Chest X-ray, PA view. Patient: 29 years old, sex M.
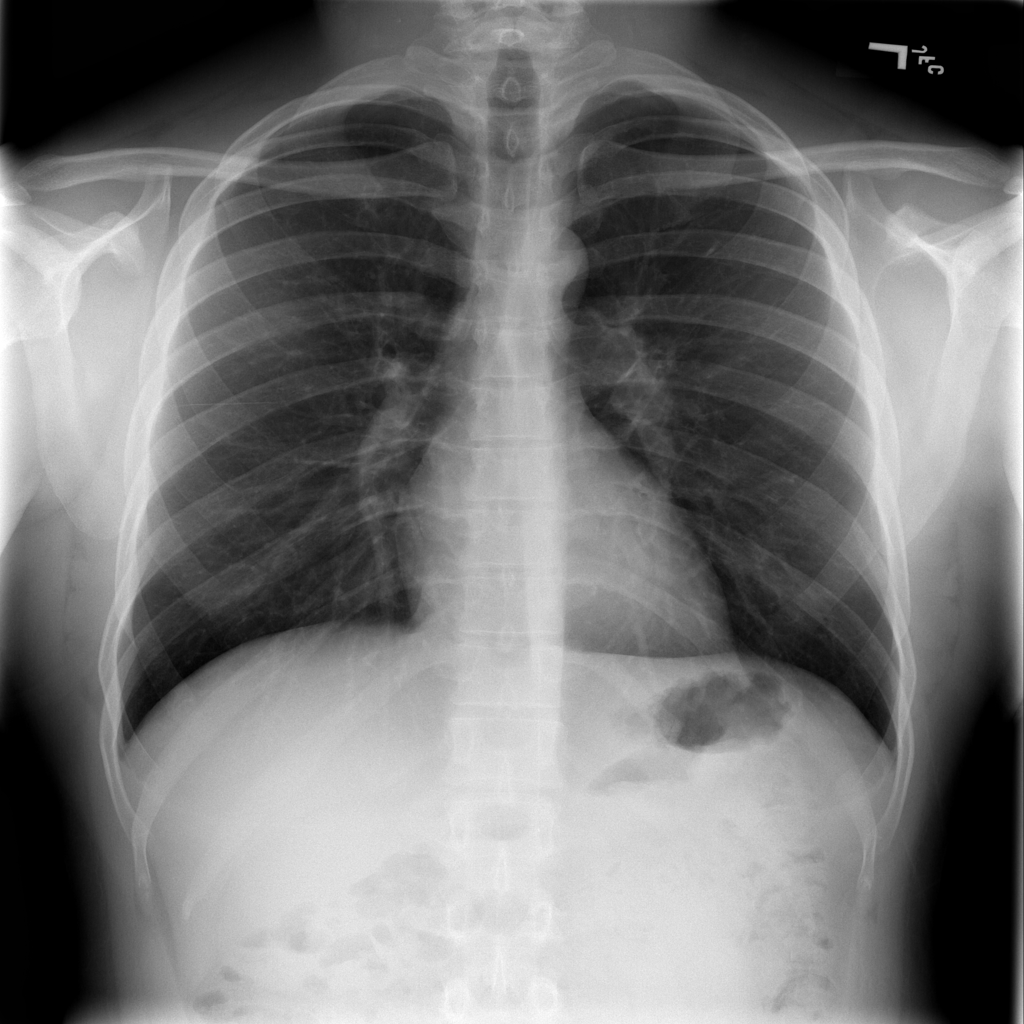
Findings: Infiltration